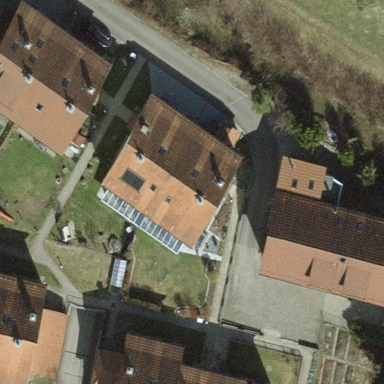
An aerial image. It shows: Terrace building.